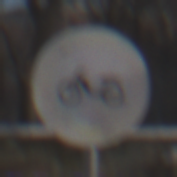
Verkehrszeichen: VerbotMofas
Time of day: MorningAfternoon
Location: Outdoor (Special)
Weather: Clear
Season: Winter
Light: Natural